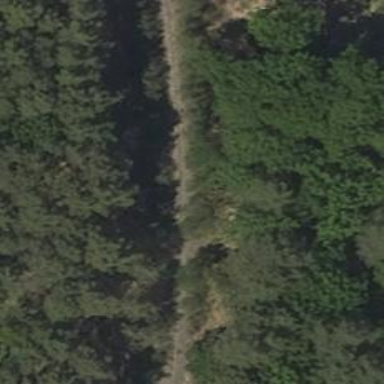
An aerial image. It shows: Disused railway spur line.